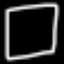
Label: square